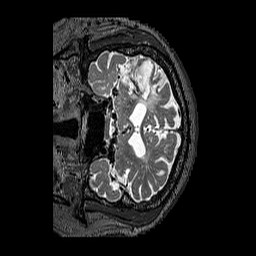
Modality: T2w
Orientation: coronal
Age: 75
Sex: male
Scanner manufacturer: siemens
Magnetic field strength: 3 T
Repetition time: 3.2 s
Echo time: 0.567 s